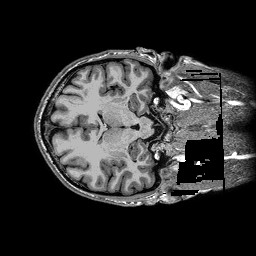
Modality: T1w
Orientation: axial
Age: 37